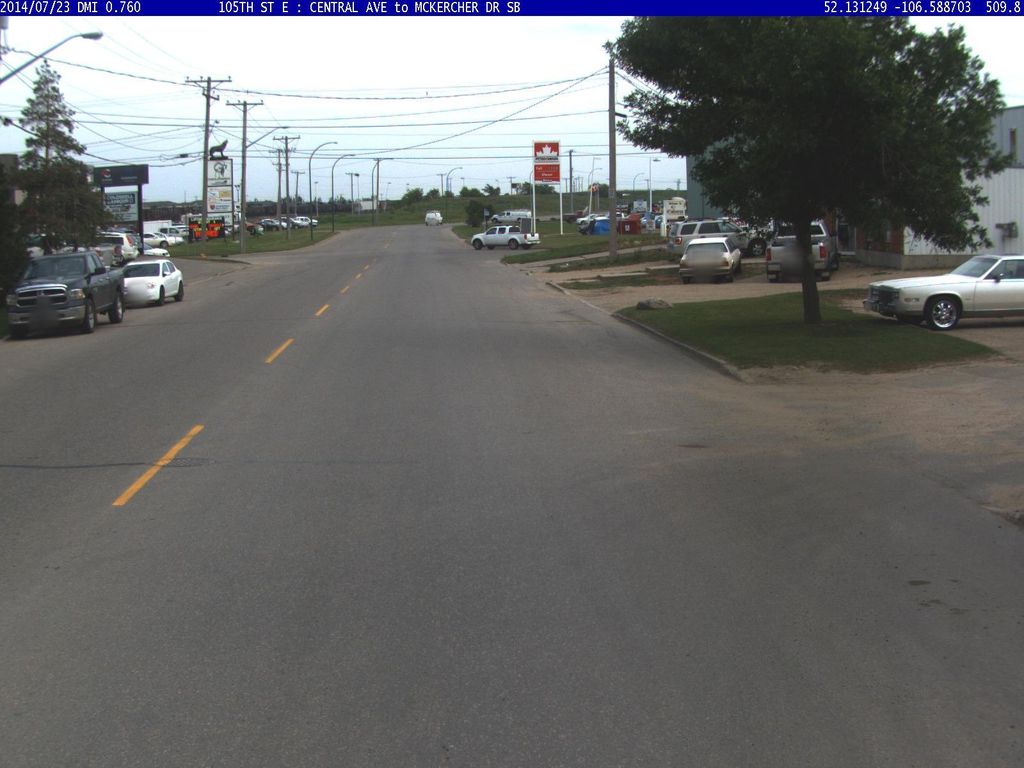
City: saskatoon